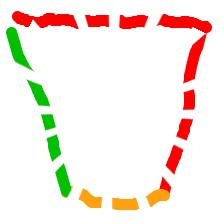
Shape: trapezoid